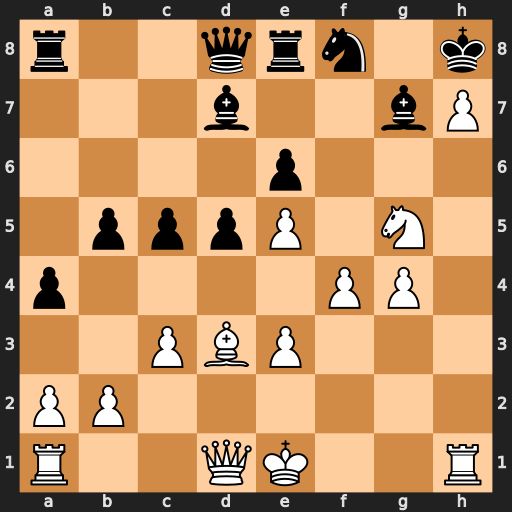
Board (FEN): r2qrn1k/3b2bP/4p3/1pppP1N1/p4PP1/2PBP3/PP6/R2QK2R
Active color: w
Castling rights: KQ
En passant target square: -
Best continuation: Nf7#